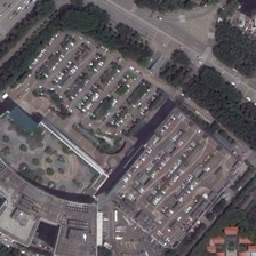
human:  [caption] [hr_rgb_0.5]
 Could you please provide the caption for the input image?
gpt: A building with a large parking lot is surrounded by many green trees.

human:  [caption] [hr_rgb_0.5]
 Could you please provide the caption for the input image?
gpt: a large building with a large parking lot is surrounded by many green trees.

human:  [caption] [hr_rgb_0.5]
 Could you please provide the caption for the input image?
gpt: The parking lot is surrounded by a wooden wall.

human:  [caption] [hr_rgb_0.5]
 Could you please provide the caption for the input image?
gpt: The parking lot is surrounded by tree walls.

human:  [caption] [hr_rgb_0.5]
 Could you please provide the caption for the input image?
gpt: Large buildings with large parking lots are surrounded by many green trees.